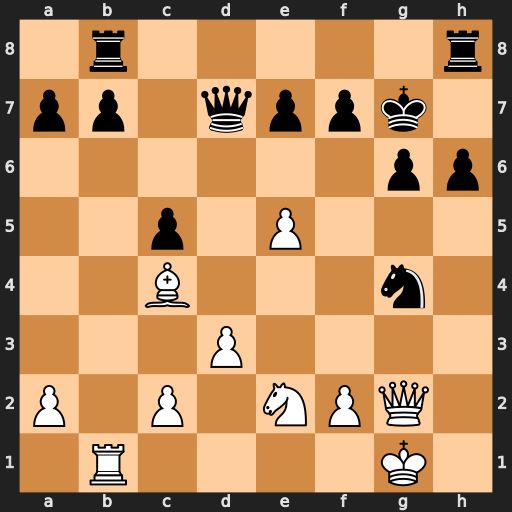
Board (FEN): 1r5r/pp1qppk1/6pp/2p1P3/2B3n1/3P4/P1P1NPQ1/1R4K1
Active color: w
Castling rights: -
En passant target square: -
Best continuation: e6 Qd6 Qxg4